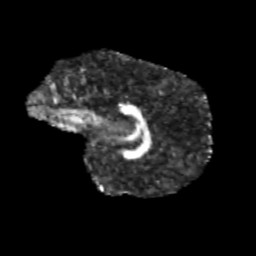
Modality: FA
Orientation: sagittal
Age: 9
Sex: male
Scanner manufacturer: siemens
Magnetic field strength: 3 T
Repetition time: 3.8 s
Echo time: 0.07 s